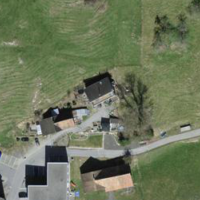
EUNIS habitat code: 24
Species observed at this site:
Pieris rapae
Vanessa atalanta